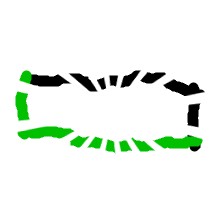
Shape: rectangle